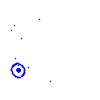
Particle: pion